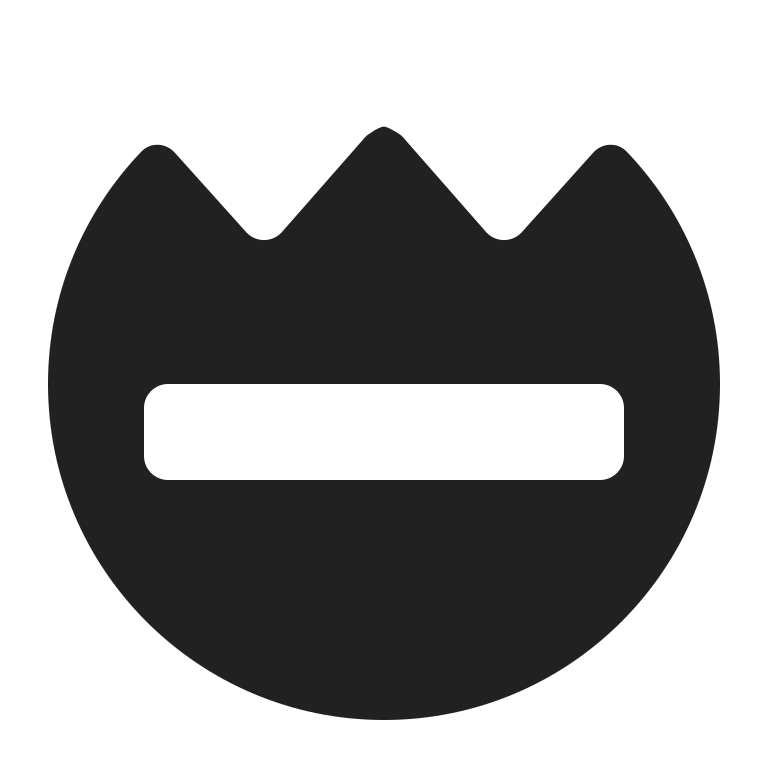
name badge high contrast